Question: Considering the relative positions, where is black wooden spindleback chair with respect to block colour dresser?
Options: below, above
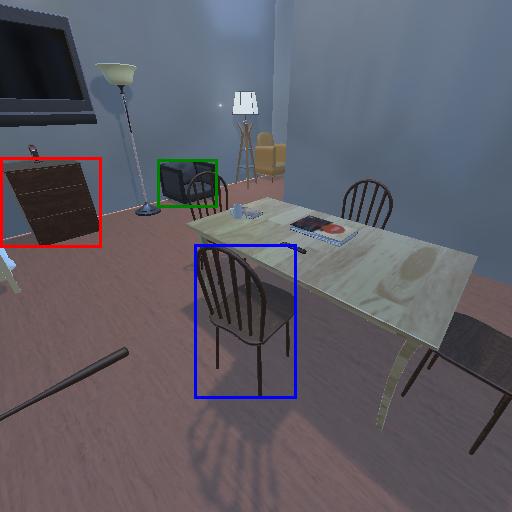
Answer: below